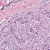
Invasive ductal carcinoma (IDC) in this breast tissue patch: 1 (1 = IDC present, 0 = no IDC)